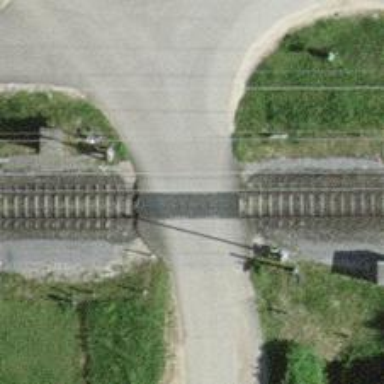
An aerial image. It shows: Level crossing along the railway.